Question: I am trying to figure out how to properly use createChildRouter. After going in circles for a day and a half trying to find code that will give me some results, I have settled for the moment on the following code (which still doesn't give me results):
## shell.js
'''
var routes = [
{ route: '', moduleId: 'home', title: 'Home', nav: 1 },
{ route: 'inventory/*index', moduleId: 'inventory/inventory', title: 'Inventory', nav: 2 }];
return router.makeRelative({ moduleId: 'viewmodels' }) // router will look here for viewmodels by convention
.map(routes) // Map the routes
.buildNavigationModel() // Finds all nav routes and readies them
.activate(); // Activate the router
'''
## inventory.js
'''
define(['services/logger', 'plugins/router'], function (logger, router) {
var title = 'Details';
var childRouter = router.createChildRouter()
.makeRelative({
moduleId: 'viewmodels/inventory',
fromParent: true
}).map([
{ route: 'index', moduleId: 'inventory', title: 'Inventory', nav: 3 },
{ route: 'inventory', moduleId: 'items', title: 'Items', nav: 4 }])
.buildNavigationModel();
var vm = {
router: childRouter,
activate: activate,
title: title
};
return vm;
//#region Internal Methods
function activate() {
logger.log(title + ' View Activated', null, title, true);
}
//#endregion
});
'''
My tree structure looks like this:

Because of my failure to get any results, I'm starting to suspect that it's not my routing code that is the problem, but rather my navigation menu or perception of how/whether child routers are supposed to appear and be visible without additional work. I'm using a plain vanilla template (hot towel) and the only thing I've changed is the logging code in router.js because I'm trying to figure out what the router code is looking for. The result I get from the above code (with my modified logging) is as follows when I click on the button to switch from my "Home" view to my "Inventory" view:
'''
LOG: /^$/ != inventory/*index
LOG: /^inventory\/(.*?)$/ == inventory/*index
LOG: Activating[object Object]
LOG: [Details] Details View Activated
LOG: Navigation Complete[object Object][object Object]
LOG: /^index$/ != *index
LOG: /^inventory$/ != *index
LOG: Route '*index' Not Found
'''
So my questions are, is this what the routing code is to do? Is it to fail to match the splat route with any of the child routes? Do I need to do something to make navigation buttons for the child routes appear? Were they supposed to appear automatically? My view switch to inventory.js/html, but no new navigation buttons appear when this happens.
What am I missing?
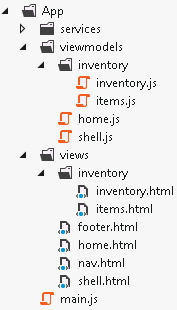
Answer: Check out <URL>.